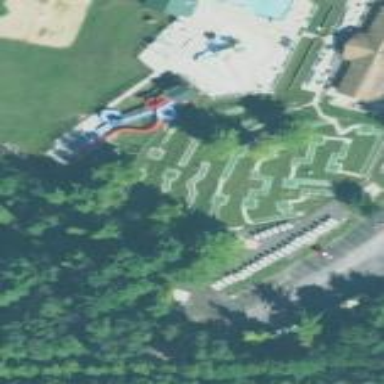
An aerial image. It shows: Miniature golf leisure land.